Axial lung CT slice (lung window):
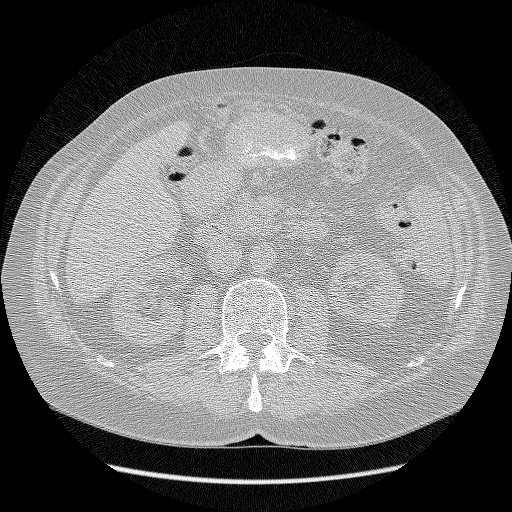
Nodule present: no